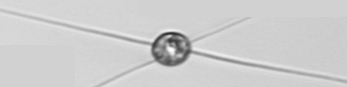
Label: Chaetoceros_danicus